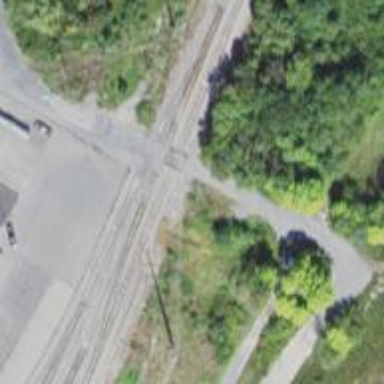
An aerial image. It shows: Railway level crossing.